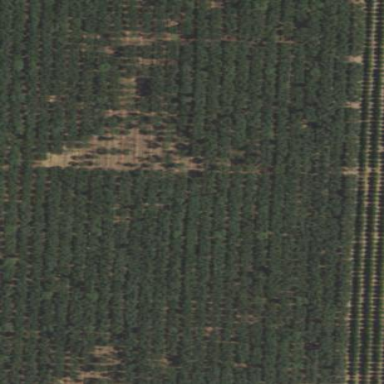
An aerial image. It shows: Orchard filled with persimmon trees.